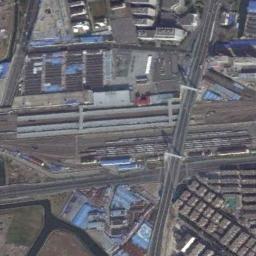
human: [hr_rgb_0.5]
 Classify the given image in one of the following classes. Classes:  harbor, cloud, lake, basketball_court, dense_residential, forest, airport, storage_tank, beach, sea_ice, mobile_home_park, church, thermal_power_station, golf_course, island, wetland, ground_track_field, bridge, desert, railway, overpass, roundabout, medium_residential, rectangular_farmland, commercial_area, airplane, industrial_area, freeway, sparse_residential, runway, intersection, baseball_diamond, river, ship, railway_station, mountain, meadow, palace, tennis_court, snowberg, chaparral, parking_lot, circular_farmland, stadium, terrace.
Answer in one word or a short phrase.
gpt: railway_station